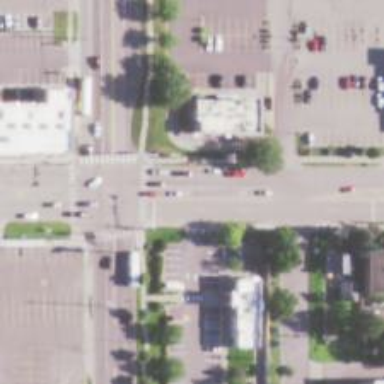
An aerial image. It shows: Secondary road with sidewalk on the left.